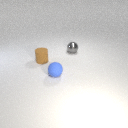
small blue rubber sphere in front of small brown rubber cylinder